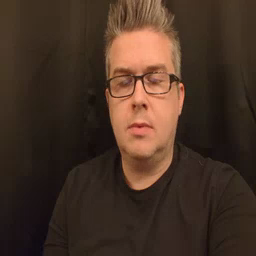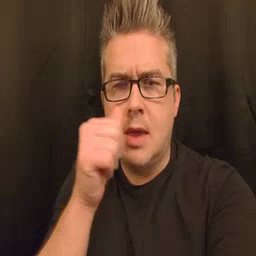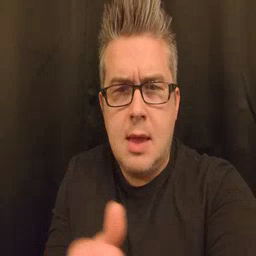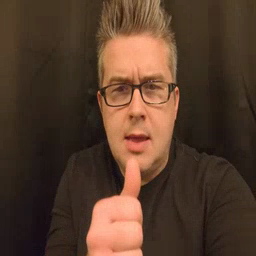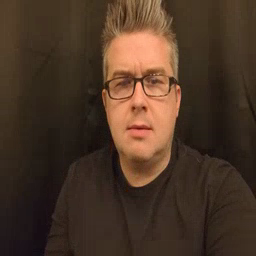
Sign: hide